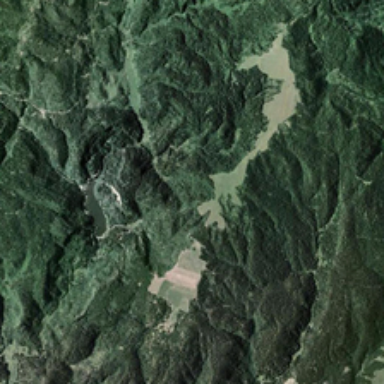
It is a piece of irregular green mountain .